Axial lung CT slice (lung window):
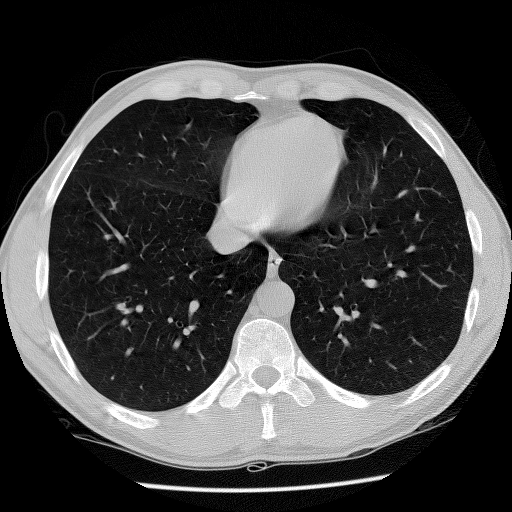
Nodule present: no